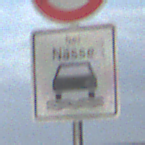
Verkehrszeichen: BeiNaesse
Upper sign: Geschwindigkeit60
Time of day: Night
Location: Outdoor (Nature)
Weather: Overcast
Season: NotSpecified
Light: Artificial